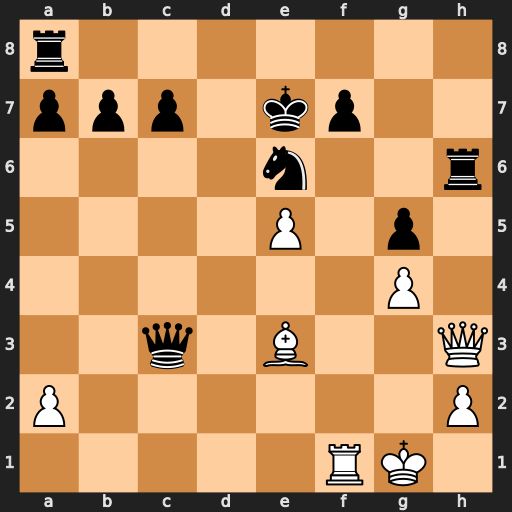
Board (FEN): r7/ppp1kp2/4n2r/4P1p1/6P1/2q1B2Q/P6P/5RK1
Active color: w
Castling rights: -
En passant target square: -
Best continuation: Bxg5+ Nxg5 Qxc3